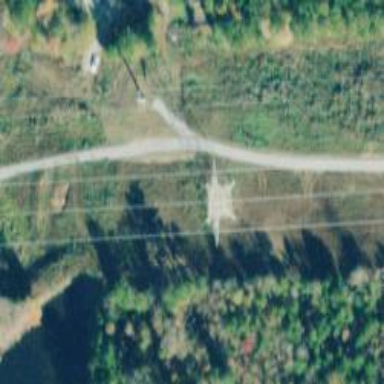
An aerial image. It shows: Lattice structure tower used for power transmission.